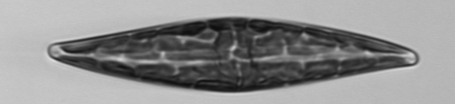
Label: Pleurosigma